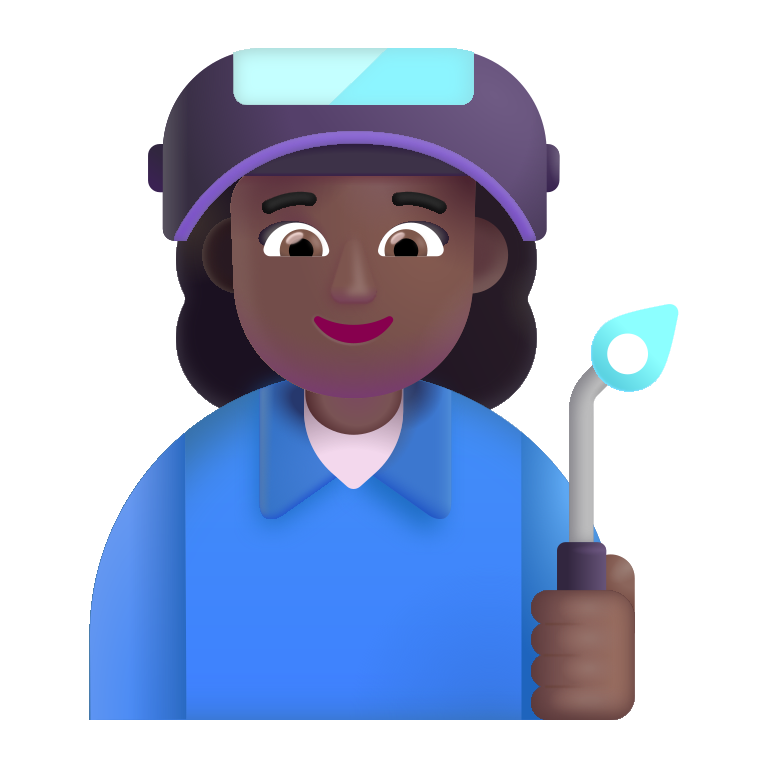
woman factory worker color  dark